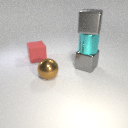
large gray metal cube above large cyan metal cylinder